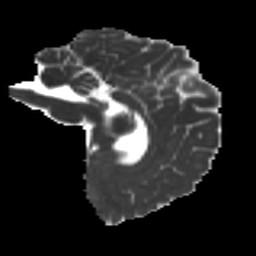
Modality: MD
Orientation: sagittal
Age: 20
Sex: male
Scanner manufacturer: ge
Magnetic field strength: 3 T
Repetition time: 7.8 s
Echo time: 0.0606 s